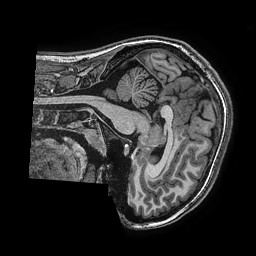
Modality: T1w
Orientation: sagittal
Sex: female
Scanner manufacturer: ge
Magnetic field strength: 3 T
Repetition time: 0.0077 s
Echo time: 0.003436 s